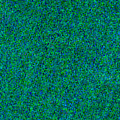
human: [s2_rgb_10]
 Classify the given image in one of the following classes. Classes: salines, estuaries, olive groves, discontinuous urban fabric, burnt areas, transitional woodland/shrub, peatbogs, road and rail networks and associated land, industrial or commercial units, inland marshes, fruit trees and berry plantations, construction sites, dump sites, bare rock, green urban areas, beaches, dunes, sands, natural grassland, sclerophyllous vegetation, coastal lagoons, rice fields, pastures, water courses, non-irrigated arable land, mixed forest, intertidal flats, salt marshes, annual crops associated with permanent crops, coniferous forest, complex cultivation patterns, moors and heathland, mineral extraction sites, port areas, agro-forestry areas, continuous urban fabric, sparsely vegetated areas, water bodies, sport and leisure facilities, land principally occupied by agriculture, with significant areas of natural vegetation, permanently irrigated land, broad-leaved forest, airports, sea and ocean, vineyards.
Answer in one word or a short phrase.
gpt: sea and ocean